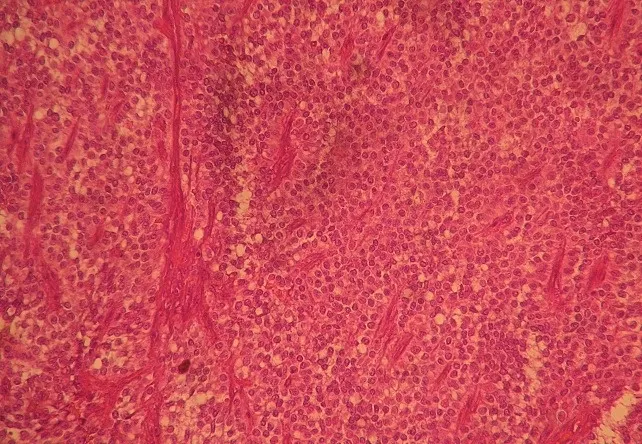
Poorly cohesive monomorphic cells in a solid and pseudopapillary growth pattern (haematoxylin and eosin, x 200).
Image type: pathology (h&e)